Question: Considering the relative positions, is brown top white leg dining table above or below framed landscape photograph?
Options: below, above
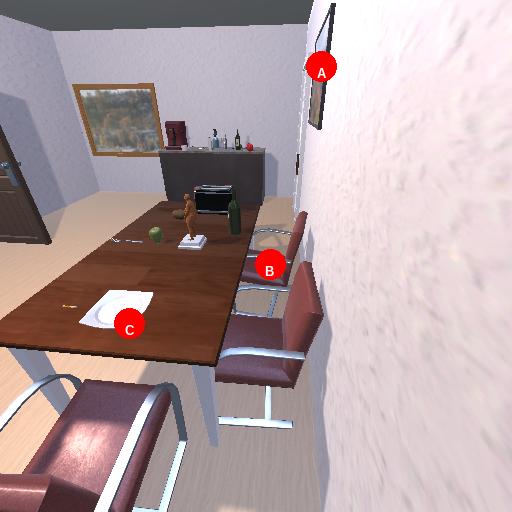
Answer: below